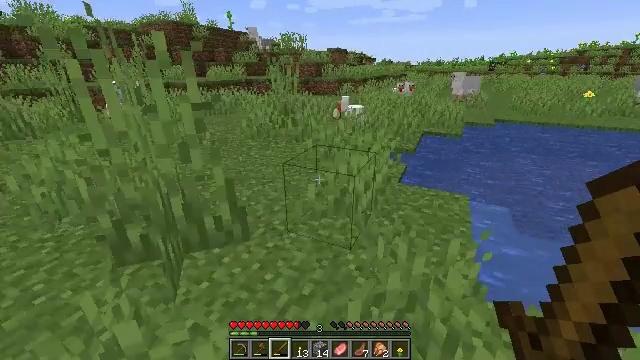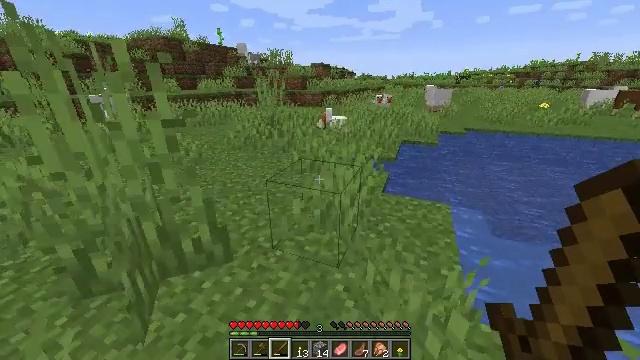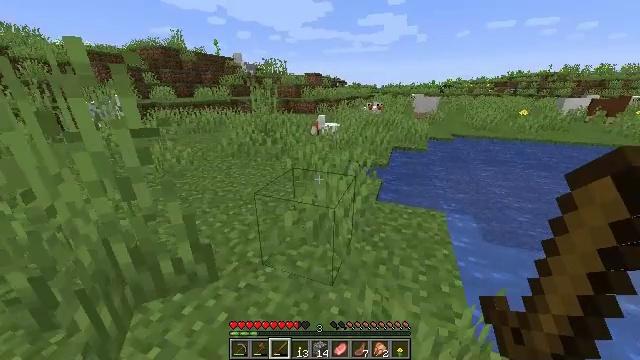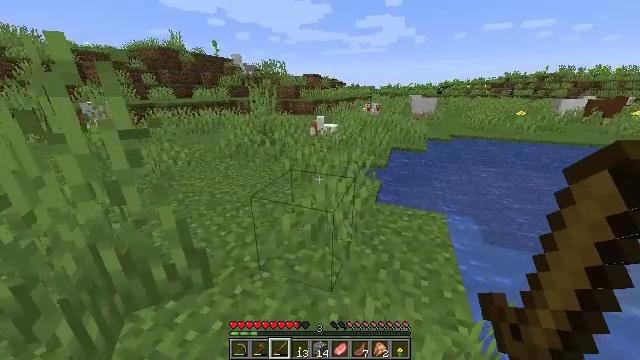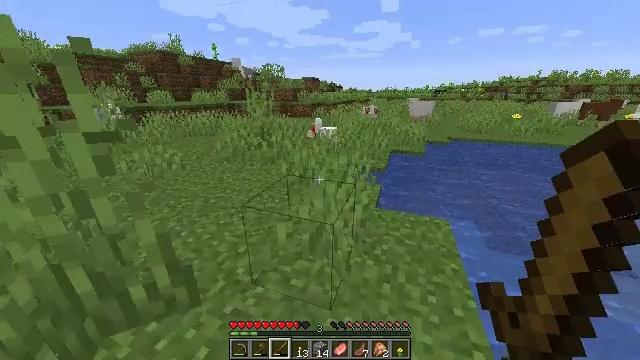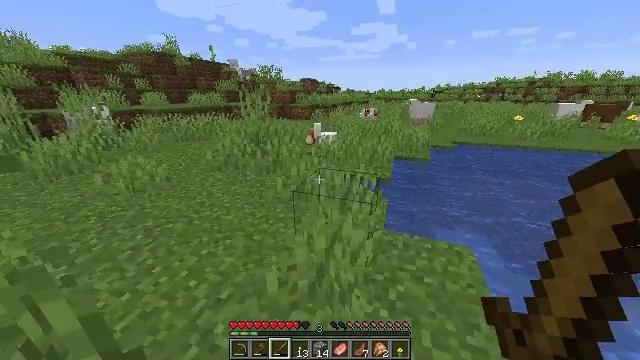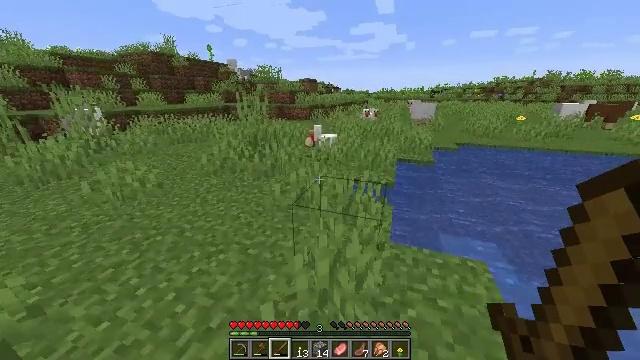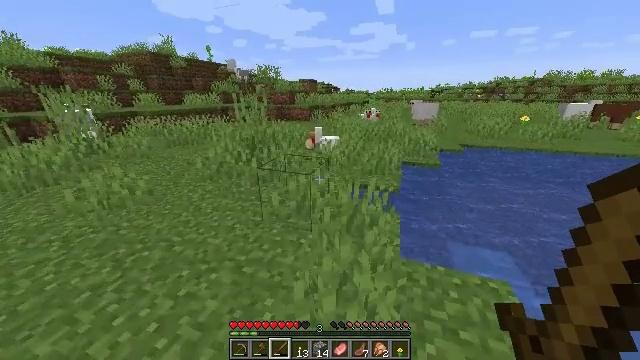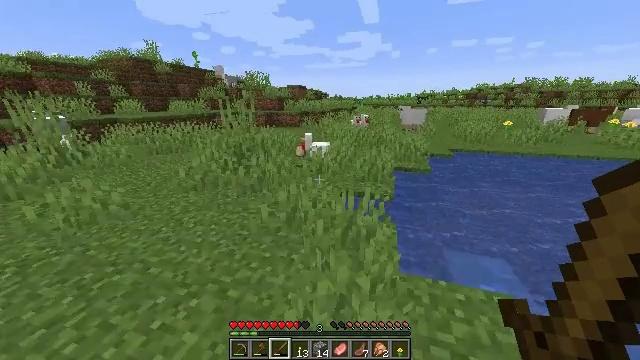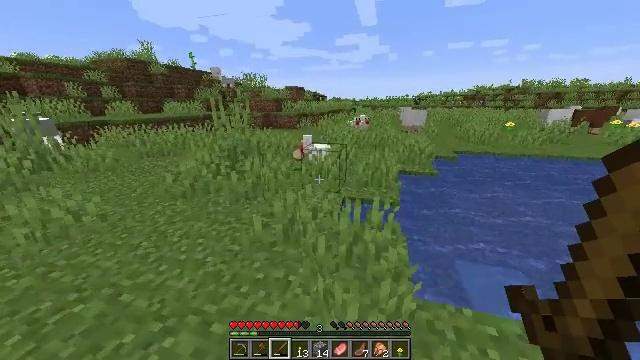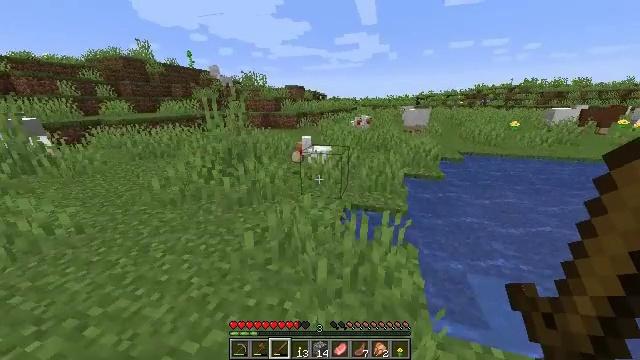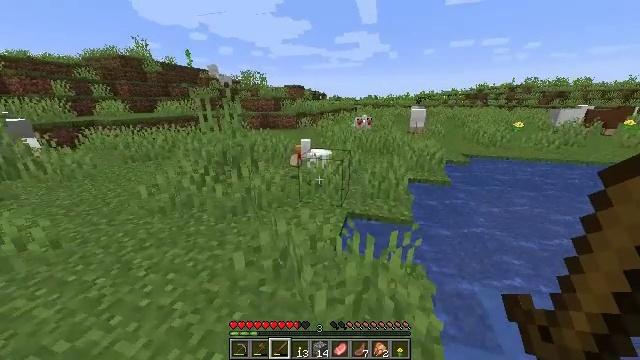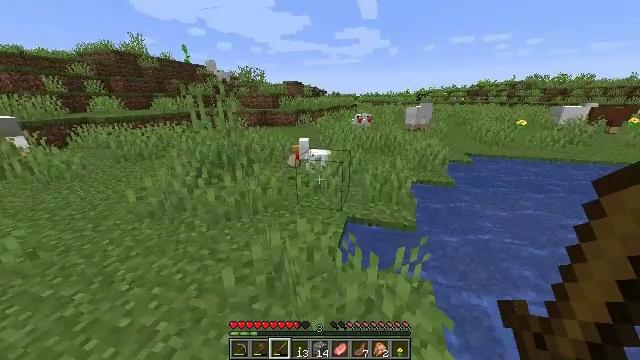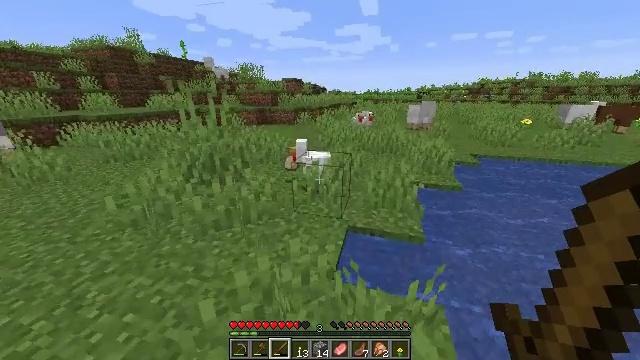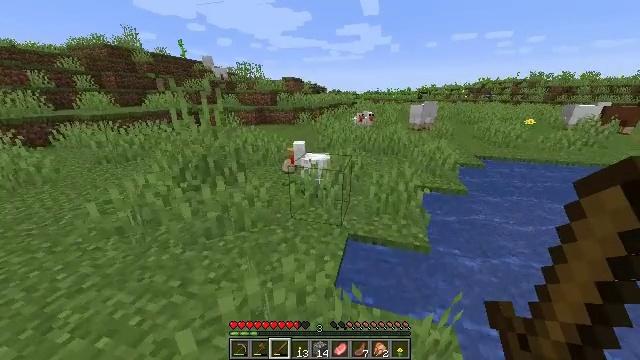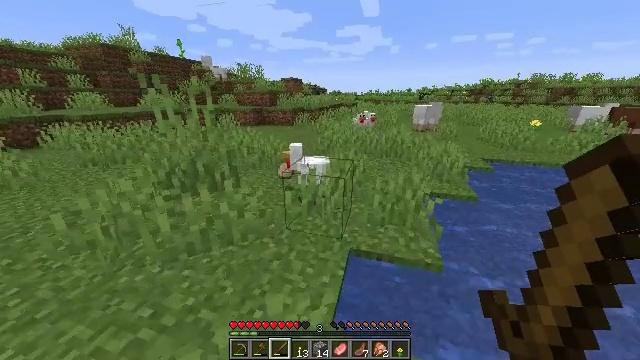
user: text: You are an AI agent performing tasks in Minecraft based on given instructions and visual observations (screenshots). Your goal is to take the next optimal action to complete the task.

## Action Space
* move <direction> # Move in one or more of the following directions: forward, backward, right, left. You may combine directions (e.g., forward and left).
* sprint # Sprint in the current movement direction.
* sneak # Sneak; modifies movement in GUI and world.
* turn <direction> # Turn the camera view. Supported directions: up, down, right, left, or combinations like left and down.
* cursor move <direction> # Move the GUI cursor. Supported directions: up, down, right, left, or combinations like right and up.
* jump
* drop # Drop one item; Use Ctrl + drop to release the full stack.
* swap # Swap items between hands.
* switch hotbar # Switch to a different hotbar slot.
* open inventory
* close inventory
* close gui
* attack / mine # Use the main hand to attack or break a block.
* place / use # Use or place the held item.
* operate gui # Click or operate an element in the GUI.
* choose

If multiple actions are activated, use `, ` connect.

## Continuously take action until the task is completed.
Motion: motion action
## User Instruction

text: Gather grass by holding the left mouse button.
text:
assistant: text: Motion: move forward, sprint, turn right
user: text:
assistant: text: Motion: move forward, sprint, turn right
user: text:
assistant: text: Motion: move forward, sprint
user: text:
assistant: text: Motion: move forward, sprint
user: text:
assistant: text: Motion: move forward, sprint
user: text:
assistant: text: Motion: move forward, sprint
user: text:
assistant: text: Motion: move forward, sprint
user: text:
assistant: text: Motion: move forward, sprint, turn right and up
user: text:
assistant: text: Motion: move forward, sprint
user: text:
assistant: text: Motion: move forward, sprint
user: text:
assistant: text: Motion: move forward, sprint
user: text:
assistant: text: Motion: move forward, sprint
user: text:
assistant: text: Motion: move forward, sprint
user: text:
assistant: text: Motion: move forward, sprint
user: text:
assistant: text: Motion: move forward, sprint
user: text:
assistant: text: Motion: move forward, sprint
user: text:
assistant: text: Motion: move forward, sprint
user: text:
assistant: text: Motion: move forward
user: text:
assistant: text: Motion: move forward, turn down
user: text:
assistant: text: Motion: move forward, turn down
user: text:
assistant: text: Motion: move forward, turn down
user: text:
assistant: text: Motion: move forward, turn down
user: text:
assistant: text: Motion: move forward, turn left and down
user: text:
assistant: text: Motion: move forward, turn left and down
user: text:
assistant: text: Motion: turn down
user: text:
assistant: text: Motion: turn down
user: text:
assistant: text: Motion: turn down
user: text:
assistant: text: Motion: turn down
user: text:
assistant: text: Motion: turn down
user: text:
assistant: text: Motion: turn down